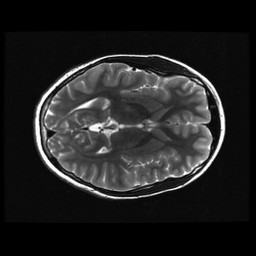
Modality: T2w
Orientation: axial
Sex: female
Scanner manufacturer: ge
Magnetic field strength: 3 T
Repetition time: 5 s
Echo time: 0.1005 s